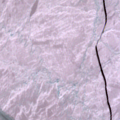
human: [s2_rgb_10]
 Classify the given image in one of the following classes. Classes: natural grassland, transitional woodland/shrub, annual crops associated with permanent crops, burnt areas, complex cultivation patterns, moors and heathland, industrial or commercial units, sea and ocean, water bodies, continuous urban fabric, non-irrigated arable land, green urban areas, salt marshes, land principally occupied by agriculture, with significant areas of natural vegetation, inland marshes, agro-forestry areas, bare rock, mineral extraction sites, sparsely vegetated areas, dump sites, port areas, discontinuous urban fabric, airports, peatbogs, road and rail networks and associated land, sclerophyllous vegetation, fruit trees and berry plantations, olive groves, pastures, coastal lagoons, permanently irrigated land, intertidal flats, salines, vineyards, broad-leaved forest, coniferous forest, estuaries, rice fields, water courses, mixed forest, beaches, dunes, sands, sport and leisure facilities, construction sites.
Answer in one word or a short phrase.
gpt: sea and ocean